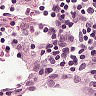
Metastatic tissue present: no